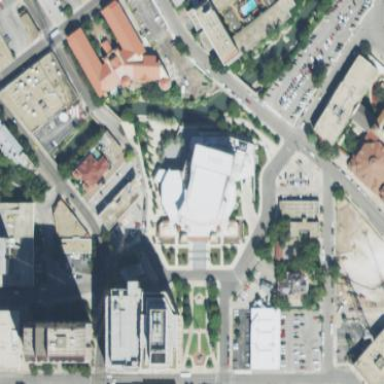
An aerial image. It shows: Theatre building.